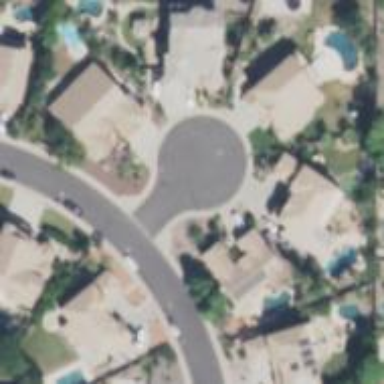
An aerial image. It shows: Asphalt road in residential area.